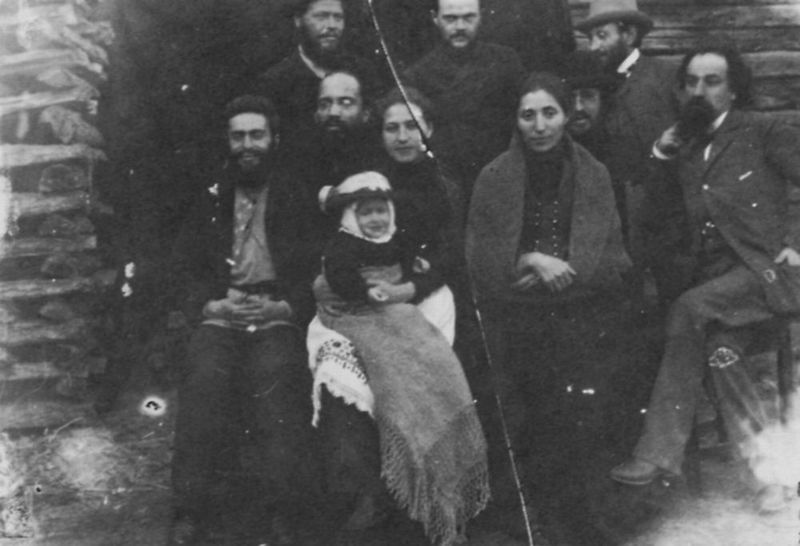
Titel: Politisch Verfolgte im sibirischen Exil
Künstler: Russischer Photograph
Standort: New York (New York)
Institution: American Museum of Natural History
Schlagwörter: gruppe, hand, mann, umhang, weiß, frauen, sitzen, ausschnitt, damen, frau, frisur, grau, holz, hut, hüte, mund, männer, nase, schwarz, stirn, stuhl, stühle, haus, schal, tuch, herren, leute, anzug, anzüge, bart, bärte, gesichter, mütze, augen, blicke, spitze, stehen, gruppenporträt, hände, portrait, porträt, hütte, boden, auge, fransen, haare, tücher, decke, eltern, familie, kind, mutter, vater, beine, sprung, schürze, bogen, schuhe, backen, russland, ziegel, baby, rad, münder, schnurbart, knöpfe, knopfleiste, weste, foto, fotografie, photographie, fugen, schwarz-weiss, brille, jacken, kleinkind, photo, reihen, schultertuch, taufe, monokel, vollbärte, zehn, holzstapel, mörtel, familienfoto, glasplatte, holtz, wolltuch